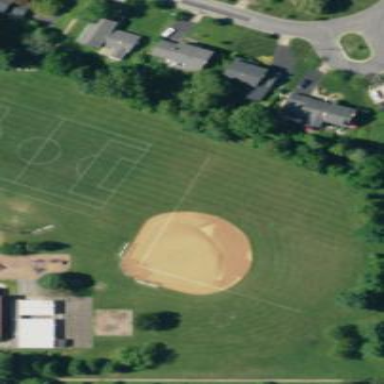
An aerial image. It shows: Baseball or softball pitch for leisure land sports.